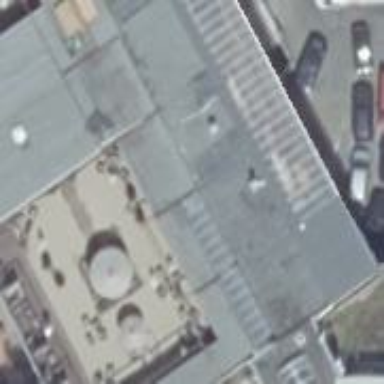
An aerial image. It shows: Building with orange roof.